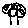
Label: tree